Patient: sex M, age 63
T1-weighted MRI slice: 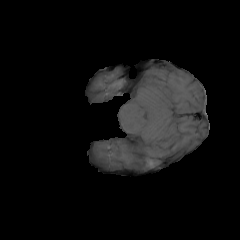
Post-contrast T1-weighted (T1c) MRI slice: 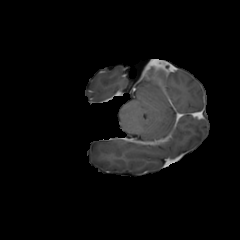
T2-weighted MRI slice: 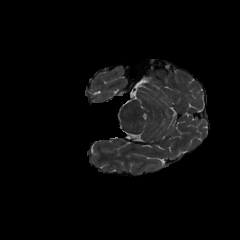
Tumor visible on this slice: no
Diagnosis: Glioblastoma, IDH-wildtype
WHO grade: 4